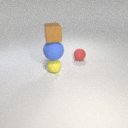
small brown rubber cube above small yellow rubber sphere